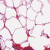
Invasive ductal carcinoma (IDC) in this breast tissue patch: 0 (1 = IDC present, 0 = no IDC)